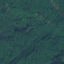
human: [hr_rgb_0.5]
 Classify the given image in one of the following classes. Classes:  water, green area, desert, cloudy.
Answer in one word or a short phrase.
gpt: green area